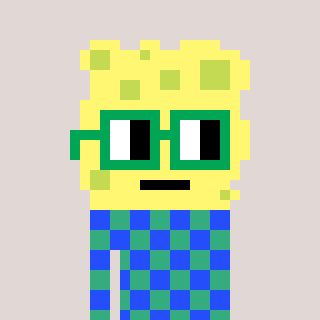
a pixel art character with square green glasses, a sponge-shaped head and a teal-colored body on a warm background